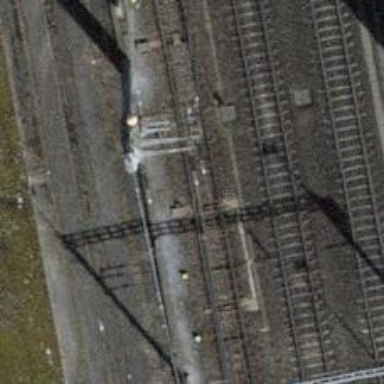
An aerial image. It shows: Railway switch.